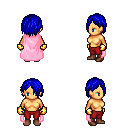
a pixel art fantasy rpg character, female body template, human, tanned skin, pink cape, red pants, blue bangs hairstyle, gold gloves, brown shoes, four views (front, back, left, right), 2x2 character sprite sheet, small pixel art, hard edges, no anti-aliasing